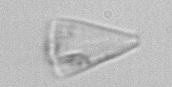
Label: Licmophora